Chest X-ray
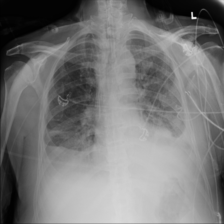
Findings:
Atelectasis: negative
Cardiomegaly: negative
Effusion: positive
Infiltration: positive
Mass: negative
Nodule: negative
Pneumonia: negative
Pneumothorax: negative
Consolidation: negative
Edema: negative
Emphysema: negative
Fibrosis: negative
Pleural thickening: negative
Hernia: negative